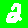
Digit: 2